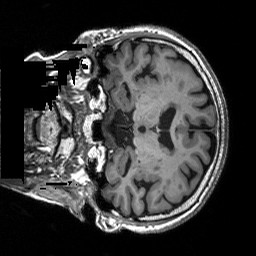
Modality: T1w
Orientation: coronal
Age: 75
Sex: female
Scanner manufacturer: siemens
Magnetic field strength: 3 T
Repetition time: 2.5 s
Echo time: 0.00248 s